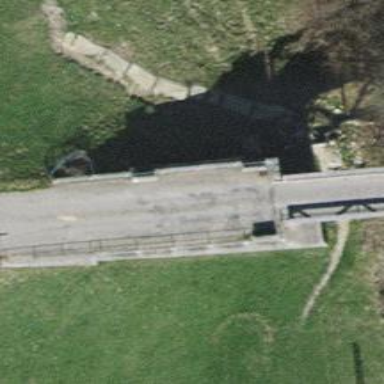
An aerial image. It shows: Unclassified road with bridge.